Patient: sex F, age 63
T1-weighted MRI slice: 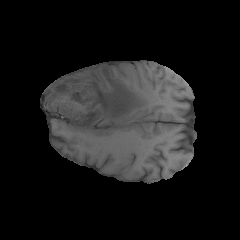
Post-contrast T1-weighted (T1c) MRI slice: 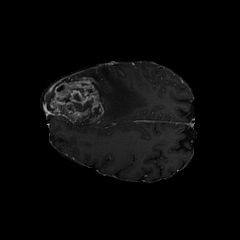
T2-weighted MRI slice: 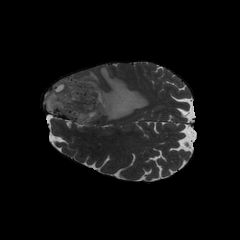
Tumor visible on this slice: yes
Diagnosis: Glioblastoma, IDH-wildtype
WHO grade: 4